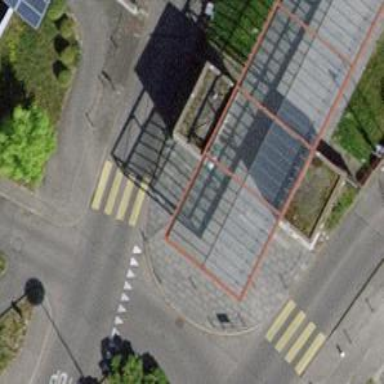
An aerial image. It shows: Uncontrolled zebra crossing on the road.